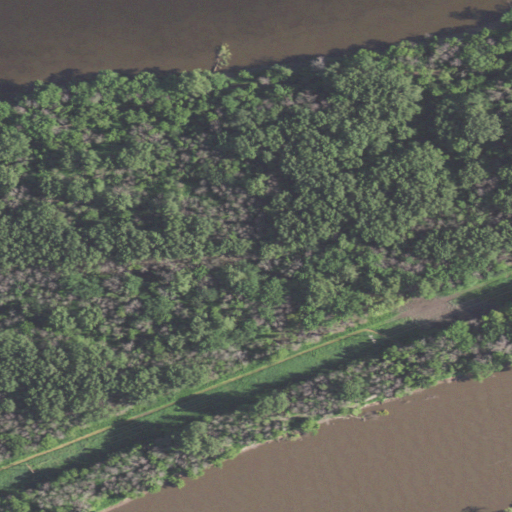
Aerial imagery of island in Minnesota named Pike Island containing woody wetlands, open water, and herbaceous wetlands